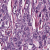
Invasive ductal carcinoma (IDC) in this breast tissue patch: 1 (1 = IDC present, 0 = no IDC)